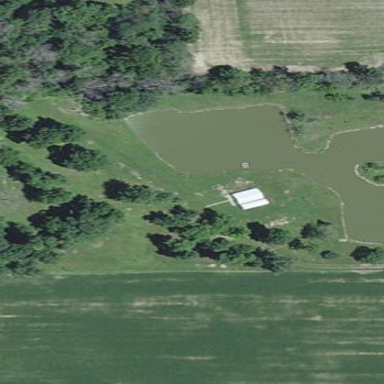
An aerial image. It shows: Serene pond surrounded by nature.